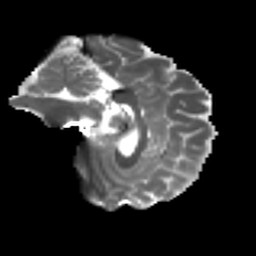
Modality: T2w
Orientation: sagittal
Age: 45
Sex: female
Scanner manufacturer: ge
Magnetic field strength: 3 T
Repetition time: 7.8 s
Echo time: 0.0606 s